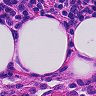
Metastatic tissue present: no